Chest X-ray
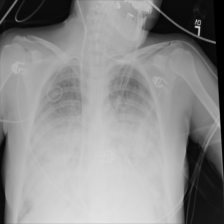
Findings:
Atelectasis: negative
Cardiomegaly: negative
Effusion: negative
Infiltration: positive
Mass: negative
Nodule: negative
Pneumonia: negative
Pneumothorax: negative
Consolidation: positive
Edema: negative
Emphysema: negative
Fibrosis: negative
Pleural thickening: negative
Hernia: negative